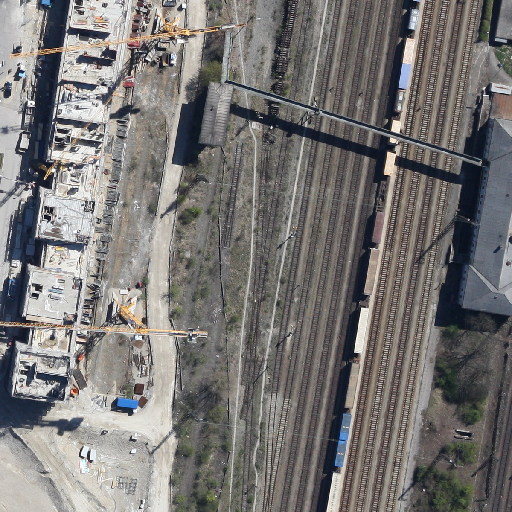
Referring expression: unpaved road